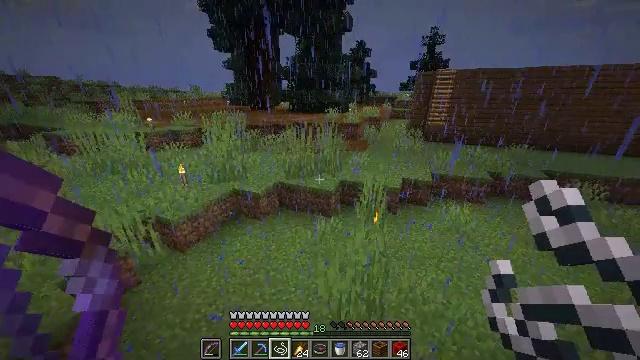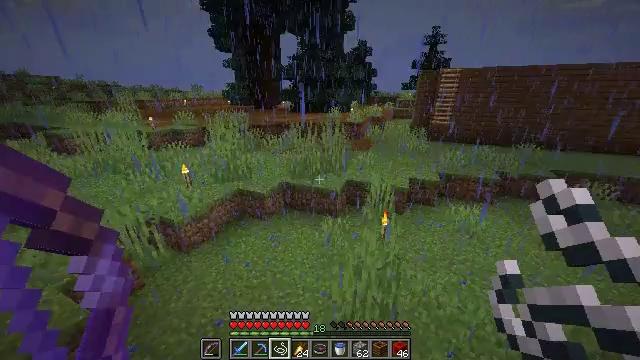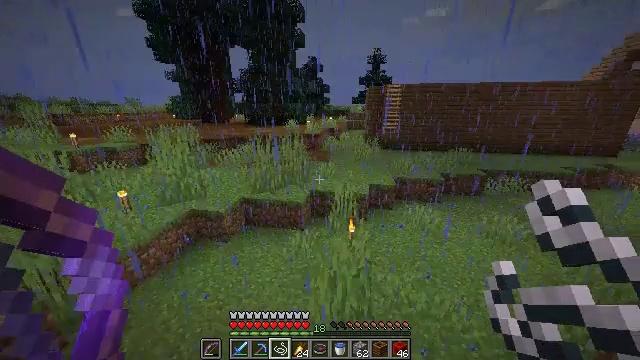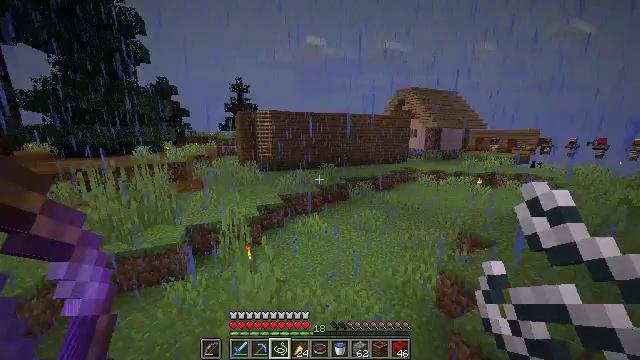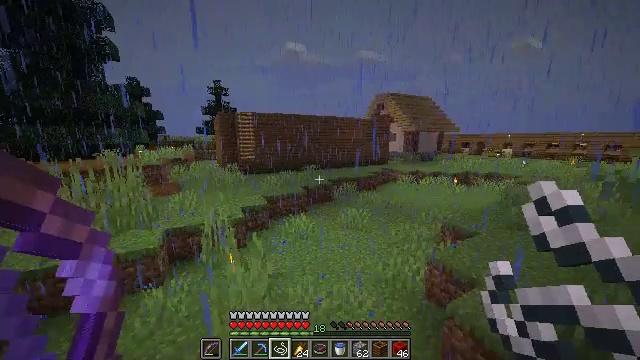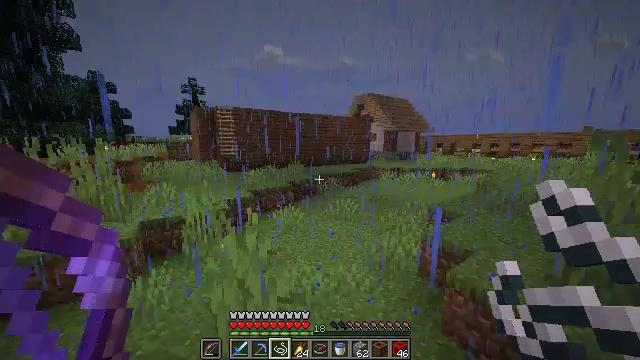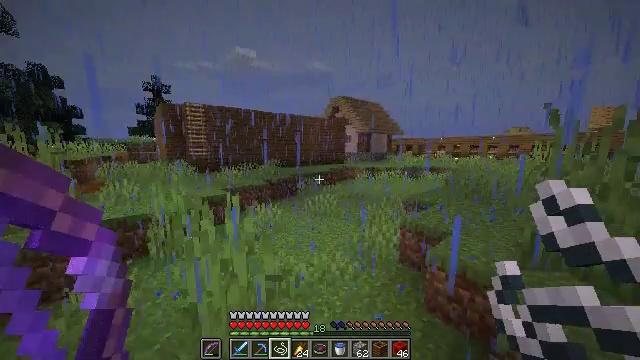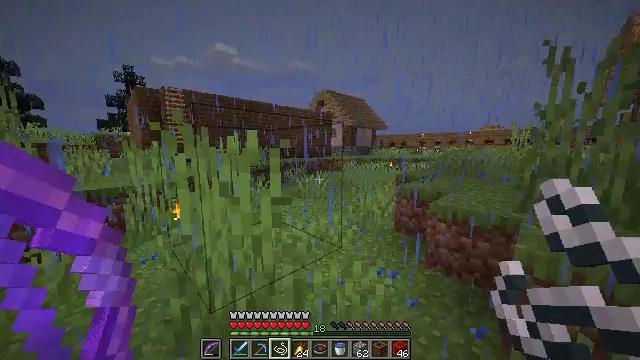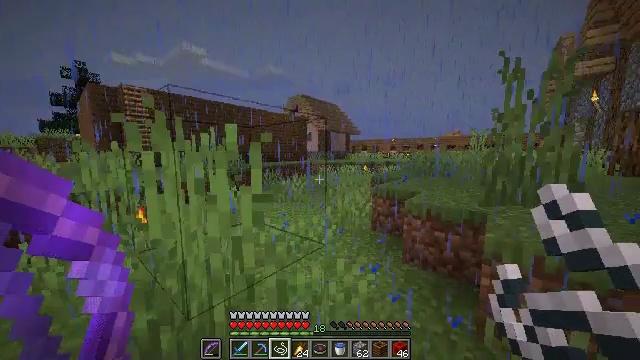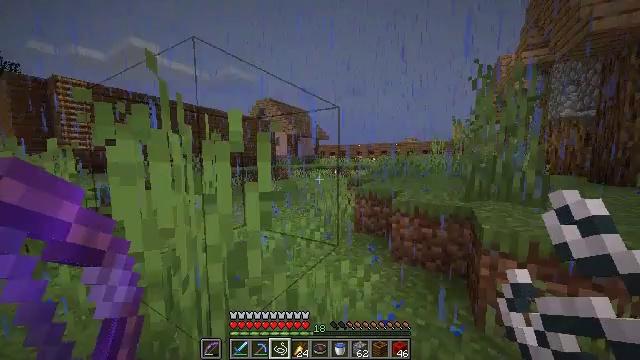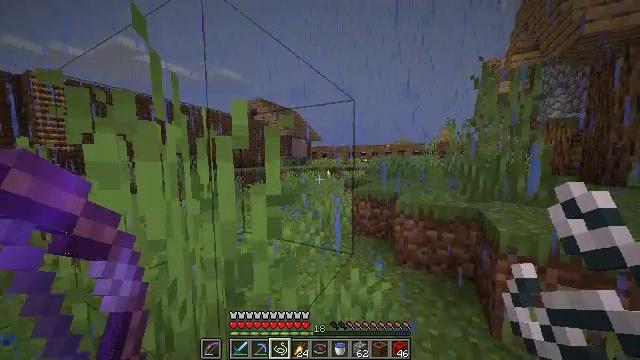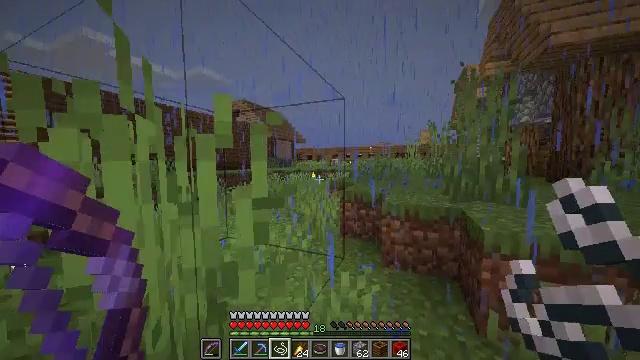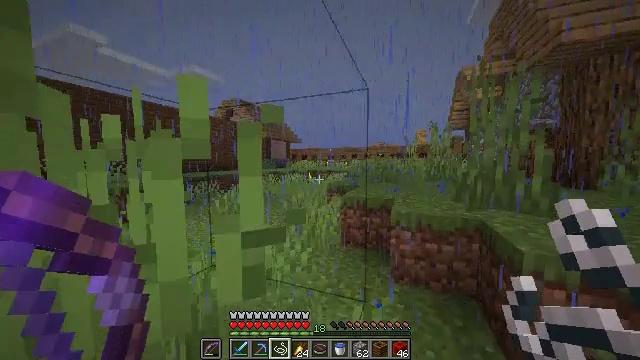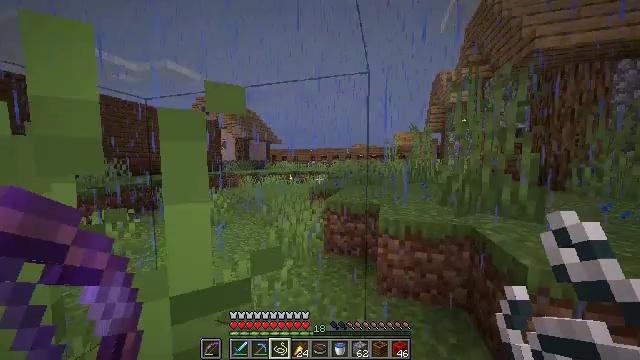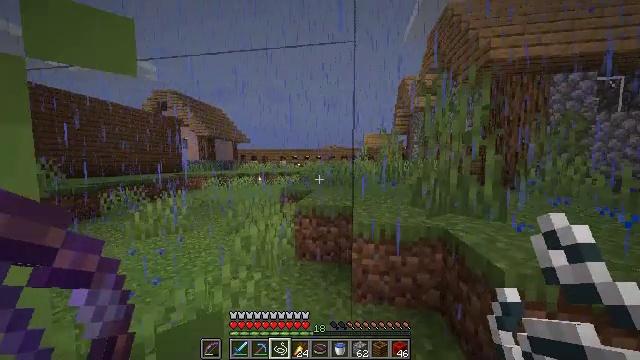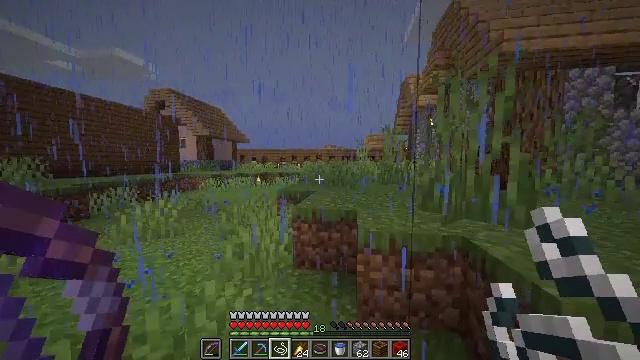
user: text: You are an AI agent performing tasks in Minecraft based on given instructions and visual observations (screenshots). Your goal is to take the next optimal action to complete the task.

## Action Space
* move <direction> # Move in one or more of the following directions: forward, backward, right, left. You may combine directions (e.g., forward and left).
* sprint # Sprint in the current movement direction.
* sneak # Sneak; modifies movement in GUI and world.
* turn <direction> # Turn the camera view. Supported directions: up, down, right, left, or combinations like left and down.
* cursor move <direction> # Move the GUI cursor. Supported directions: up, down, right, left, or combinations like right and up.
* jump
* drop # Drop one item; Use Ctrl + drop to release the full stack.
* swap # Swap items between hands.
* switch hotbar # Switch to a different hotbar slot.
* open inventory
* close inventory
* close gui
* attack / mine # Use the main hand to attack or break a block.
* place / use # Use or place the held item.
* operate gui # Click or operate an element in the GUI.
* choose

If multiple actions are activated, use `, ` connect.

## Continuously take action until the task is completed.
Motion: motion action
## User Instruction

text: Gather grass block for landscaping.
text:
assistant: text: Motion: move forward, sprint, jump
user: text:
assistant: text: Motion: move forward, sprint, turn right and up, jump
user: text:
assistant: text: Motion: move forward, sprint, turn right and up
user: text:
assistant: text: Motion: move forward, sprint, turn right and up
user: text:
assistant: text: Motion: move forward, sprint, turn right and up
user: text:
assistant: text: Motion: move forward, sprint, turn right and up
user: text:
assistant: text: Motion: move forward, sprint, turn right
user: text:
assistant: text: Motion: move forward and move left, sprint, turn right and up
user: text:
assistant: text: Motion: move forward and move left, sprint, turn right and up
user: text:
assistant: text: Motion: move forward, sprint, turn right
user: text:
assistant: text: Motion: move forward, sprint, turn right
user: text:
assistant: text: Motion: move forward, sprint, turn right
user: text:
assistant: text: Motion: move forward, sprint, turn right
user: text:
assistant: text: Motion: move forward, sprint, turn right
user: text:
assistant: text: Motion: move forward, sprint
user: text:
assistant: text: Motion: move forward, sprint
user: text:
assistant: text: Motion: move forward, sprint, turn right
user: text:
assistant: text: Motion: move forward, sprint, jump
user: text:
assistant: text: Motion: move forward, sprint, jump
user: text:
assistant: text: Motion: move forward, sprint, jump
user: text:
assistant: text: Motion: move forward, sprint, jump
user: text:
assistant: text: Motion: move forward, sprint, turn down, jump
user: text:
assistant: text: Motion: move forward, sprint, turn left, jump
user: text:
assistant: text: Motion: move forward, sprint, turn left and down, jump
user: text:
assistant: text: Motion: move forward and move right, sprint, turn down, jump
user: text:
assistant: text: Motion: move forward and move right, sprint, turn left, jump
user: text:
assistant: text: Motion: move forward and move right, sprint, turn left, jump
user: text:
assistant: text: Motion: move forward and move right, sprint, jump
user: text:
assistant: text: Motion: move forward and move right, sprint, turn left, jump
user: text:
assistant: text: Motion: move forward, sprint, jump